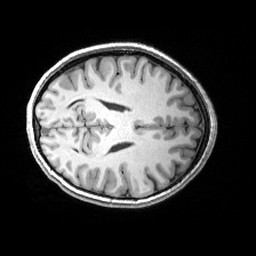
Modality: T1w
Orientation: axial
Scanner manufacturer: siemens
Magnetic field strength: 3 T
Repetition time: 2.53 s
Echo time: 0.00299 s